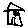
Label: house